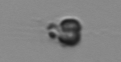
Label: Apedinella